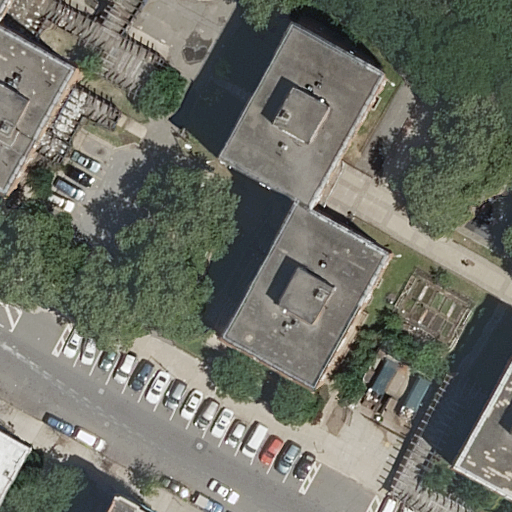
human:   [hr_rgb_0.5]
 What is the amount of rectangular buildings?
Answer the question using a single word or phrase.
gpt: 3

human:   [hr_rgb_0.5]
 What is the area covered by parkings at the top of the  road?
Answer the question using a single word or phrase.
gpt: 0m2

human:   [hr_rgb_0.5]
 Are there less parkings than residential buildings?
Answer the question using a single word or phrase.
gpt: yes

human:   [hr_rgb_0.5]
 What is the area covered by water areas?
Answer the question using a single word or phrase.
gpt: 0m2

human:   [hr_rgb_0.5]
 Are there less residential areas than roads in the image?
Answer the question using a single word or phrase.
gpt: no

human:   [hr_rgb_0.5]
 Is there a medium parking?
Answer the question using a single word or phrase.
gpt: yes

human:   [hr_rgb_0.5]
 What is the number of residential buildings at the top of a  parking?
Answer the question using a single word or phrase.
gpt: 4

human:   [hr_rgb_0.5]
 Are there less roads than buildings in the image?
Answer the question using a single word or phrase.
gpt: yes

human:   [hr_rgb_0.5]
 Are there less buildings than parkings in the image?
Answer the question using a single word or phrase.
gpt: no

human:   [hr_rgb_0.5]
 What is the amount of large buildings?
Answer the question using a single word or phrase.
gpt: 1

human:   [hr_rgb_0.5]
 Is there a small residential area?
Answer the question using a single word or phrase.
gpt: no

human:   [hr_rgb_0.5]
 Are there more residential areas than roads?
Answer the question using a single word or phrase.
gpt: no

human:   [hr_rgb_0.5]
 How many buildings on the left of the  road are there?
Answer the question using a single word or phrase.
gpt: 3

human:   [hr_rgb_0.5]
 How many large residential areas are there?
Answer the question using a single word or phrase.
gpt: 0

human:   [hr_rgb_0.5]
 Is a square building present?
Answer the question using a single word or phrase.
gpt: no

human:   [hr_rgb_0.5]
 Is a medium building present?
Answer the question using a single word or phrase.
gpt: yes

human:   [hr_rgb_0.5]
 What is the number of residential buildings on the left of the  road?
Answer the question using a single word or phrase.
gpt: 3

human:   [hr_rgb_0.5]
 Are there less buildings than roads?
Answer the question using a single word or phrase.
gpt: no

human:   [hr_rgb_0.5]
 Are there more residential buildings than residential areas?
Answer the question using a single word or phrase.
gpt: yes

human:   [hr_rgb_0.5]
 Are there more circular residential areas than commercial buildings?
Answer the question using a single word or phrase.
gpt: no

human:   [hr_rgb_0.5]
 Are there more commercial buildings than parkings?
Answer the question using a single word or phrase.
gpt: no

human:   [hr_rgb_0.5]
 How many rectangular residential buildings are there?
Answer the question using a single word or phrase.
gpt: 3

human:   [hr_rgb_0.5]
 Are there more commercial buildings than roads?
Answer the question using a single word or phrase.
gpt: no

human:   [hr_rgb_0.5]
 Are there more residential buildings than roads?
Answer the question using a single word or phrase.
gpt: yes

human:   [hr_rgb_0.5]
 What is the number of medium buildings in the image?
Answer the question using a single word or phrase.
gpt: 2

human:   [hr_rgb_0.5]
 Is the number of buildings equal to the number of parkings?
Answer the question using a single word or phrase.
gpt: no

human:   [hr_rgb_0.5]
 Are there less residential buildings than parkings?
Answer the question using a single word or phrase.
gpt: no

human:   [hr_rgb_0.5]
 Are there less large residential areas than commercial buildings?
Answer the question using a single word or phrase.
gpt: no

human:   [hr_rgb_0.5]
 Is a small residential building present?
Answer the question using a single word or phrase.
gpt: yes

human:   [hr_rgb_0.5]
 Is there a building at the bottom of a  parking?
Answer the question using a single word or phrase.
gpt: yes

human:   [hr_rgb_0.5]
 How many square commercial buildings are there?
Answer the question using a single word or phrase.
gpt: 0

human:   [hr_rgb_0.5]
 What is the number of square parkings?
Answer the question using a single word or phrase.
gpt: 0

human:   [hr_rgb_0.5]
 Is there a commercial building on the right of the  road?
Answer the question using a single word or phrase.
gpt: no

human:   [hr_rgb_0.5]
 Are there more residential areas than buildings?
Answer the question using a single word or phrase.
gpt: no

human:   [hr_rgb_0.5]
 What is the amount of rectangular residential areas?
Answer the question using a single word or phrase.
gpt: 1

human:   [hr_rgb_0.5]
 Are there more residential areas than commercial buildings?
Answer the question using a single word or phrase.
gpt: yes